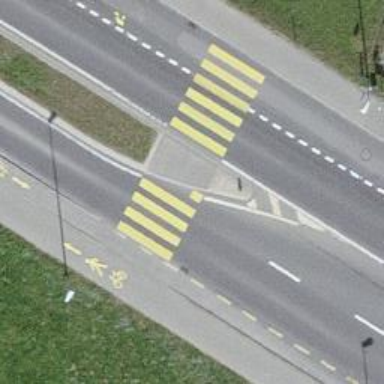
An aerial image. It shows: Uncontrolled zebra crossing with pedestrian island.